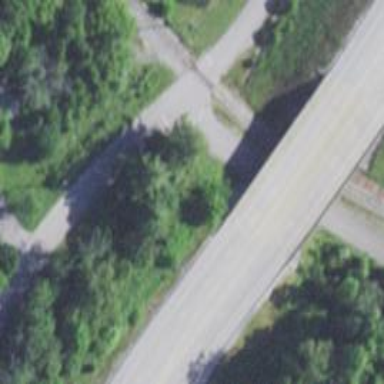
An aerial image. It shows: Trunk highway bridge.